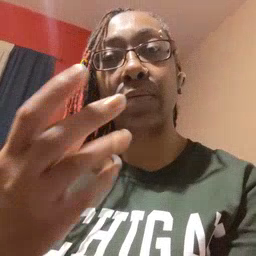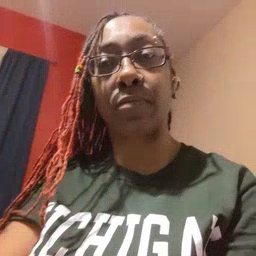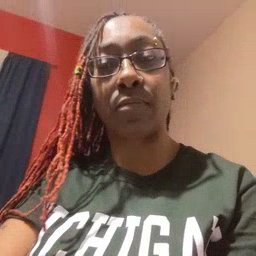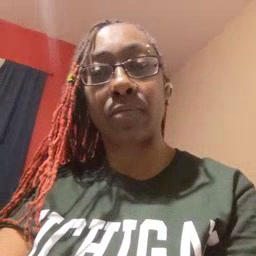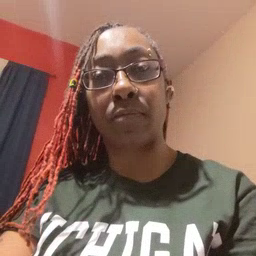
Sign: many